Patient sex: F
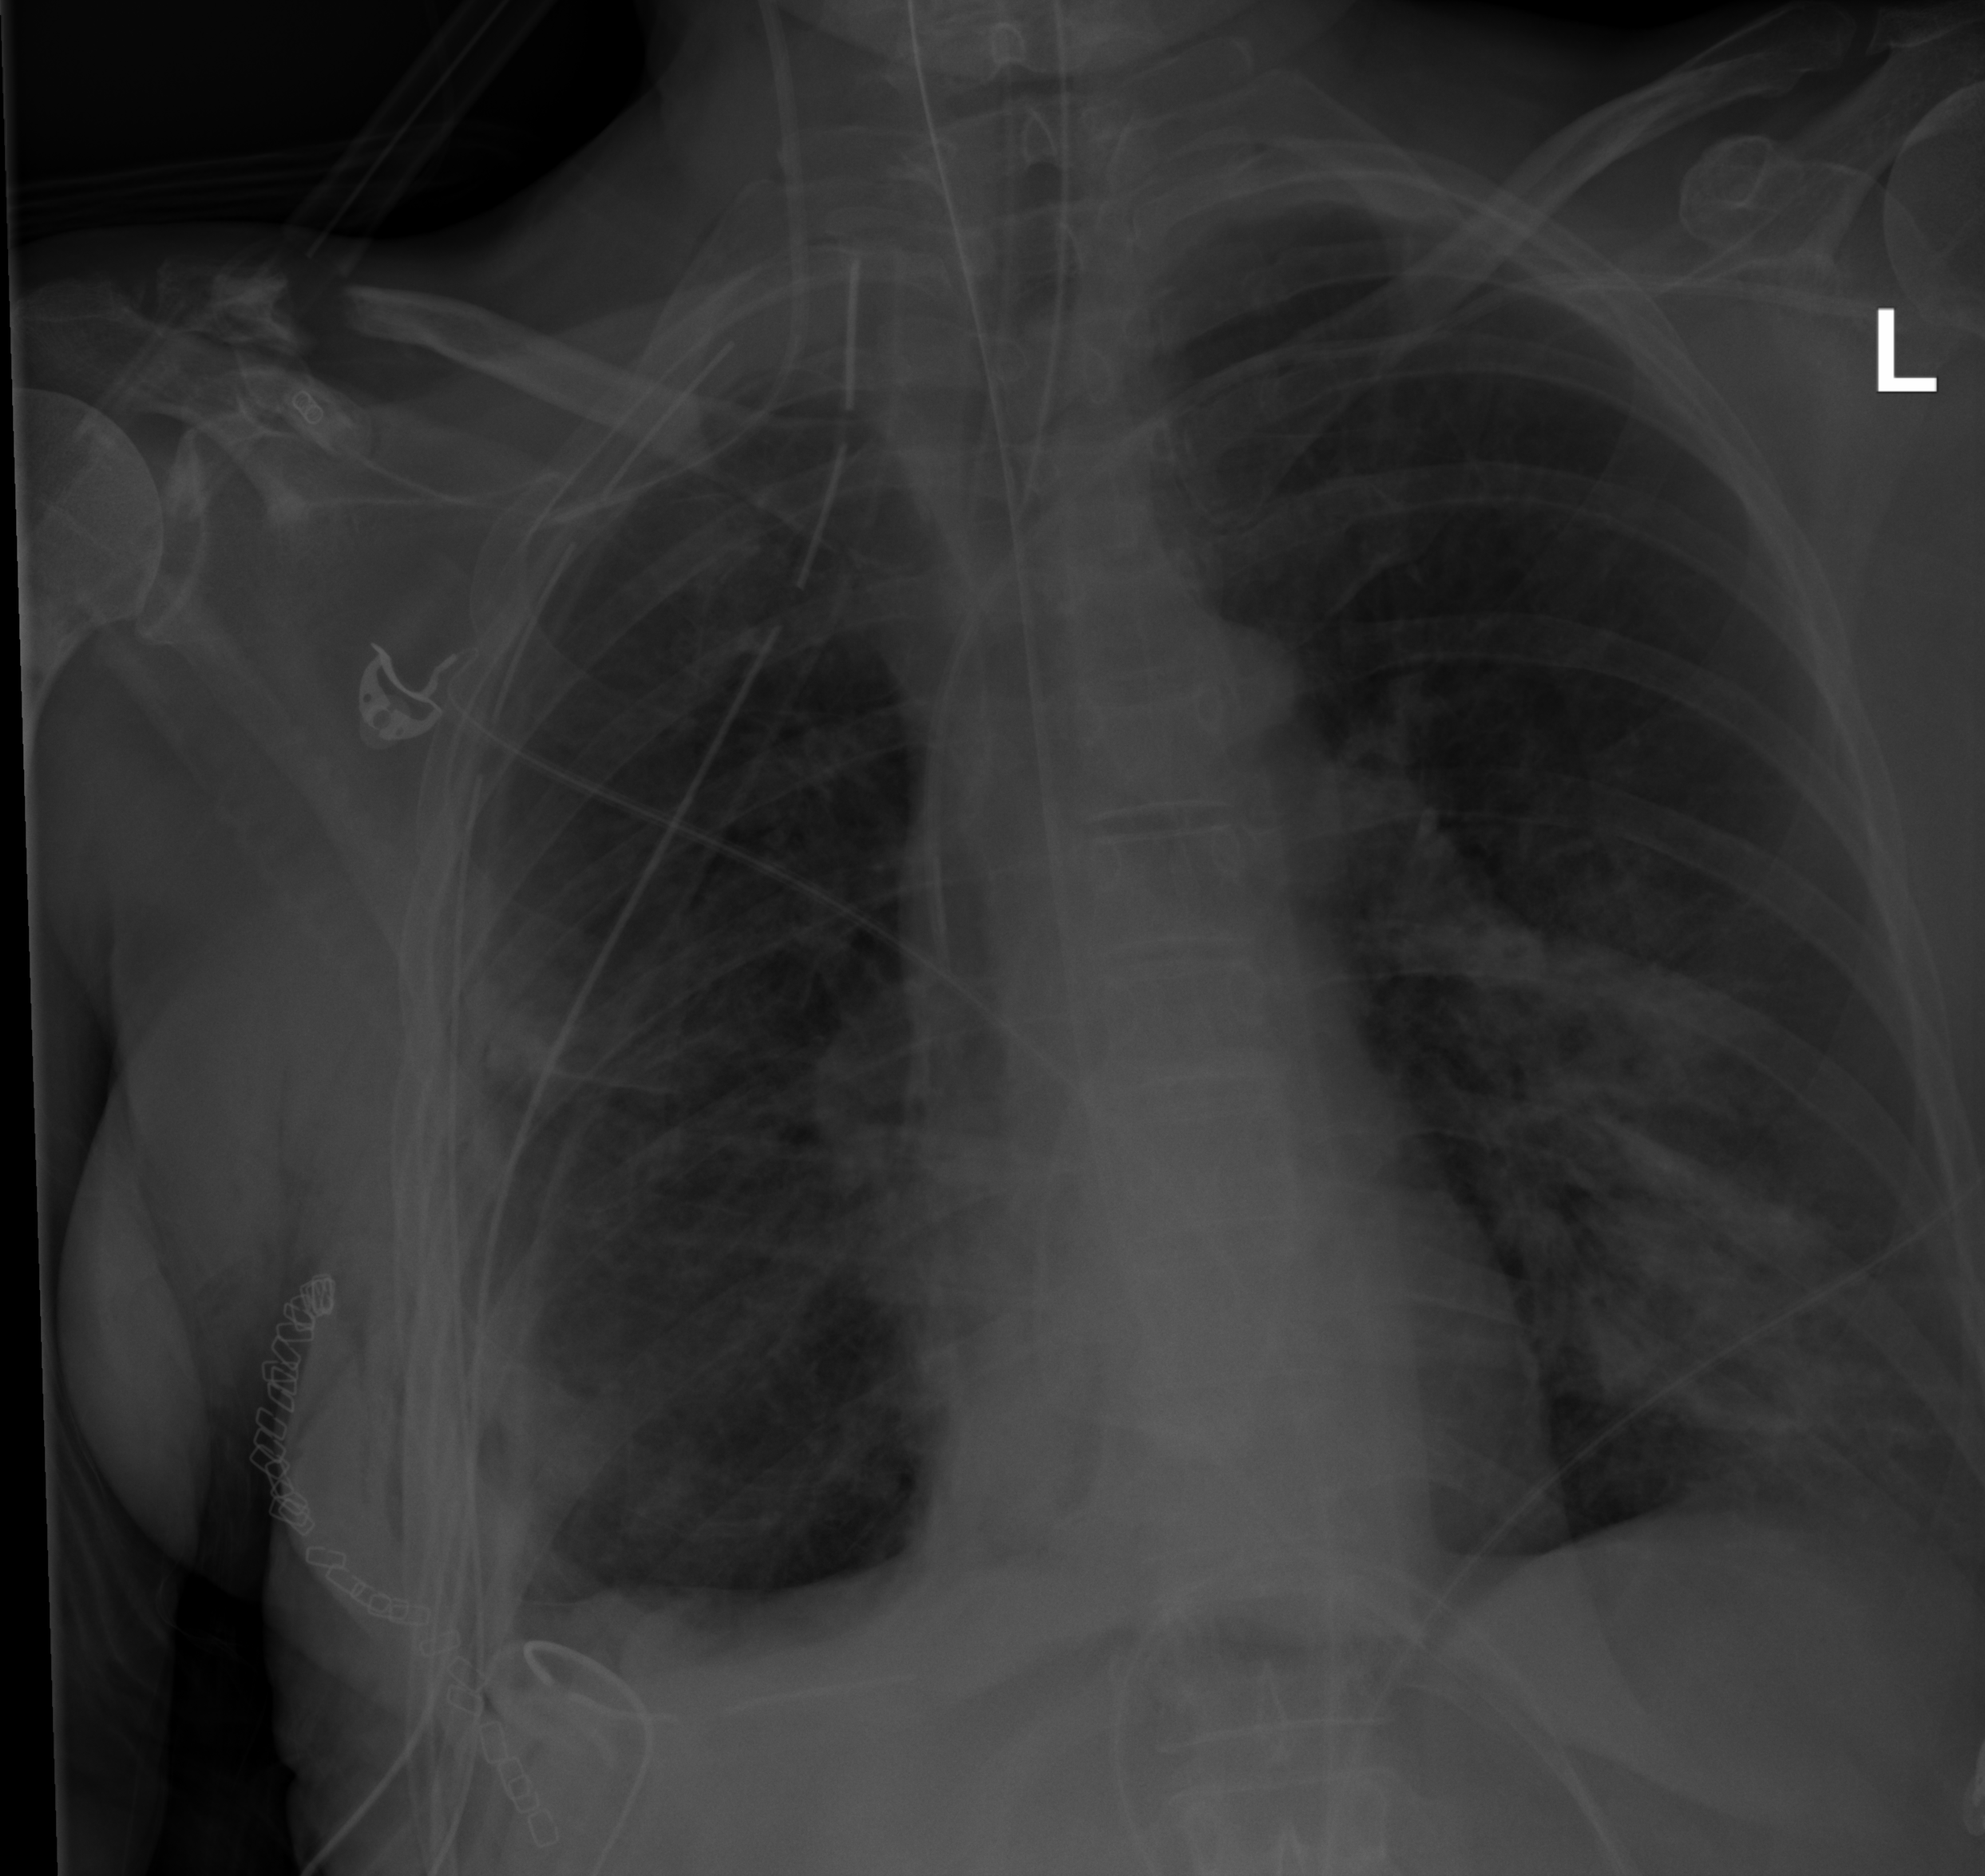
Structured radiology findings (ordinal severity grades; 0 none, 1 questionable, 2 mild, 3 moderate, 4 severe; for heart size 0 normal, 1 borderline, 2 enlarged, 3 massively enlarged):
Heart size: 0
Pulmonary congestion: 0
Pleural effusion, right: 3
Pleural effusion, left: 1
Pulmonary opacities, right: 1
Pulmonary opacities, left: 3
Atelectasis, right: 2
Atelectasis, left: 2